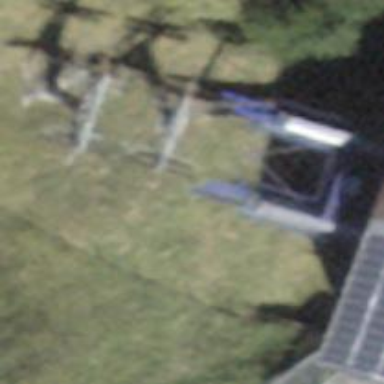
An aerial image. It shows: Pylon for aerialway.